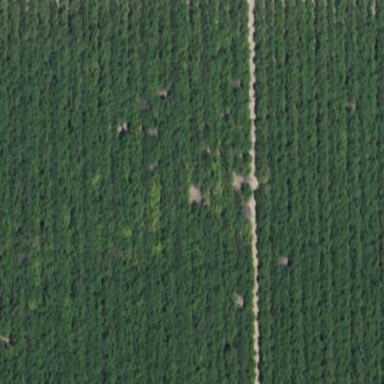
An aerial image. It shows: Almond orchard with rows of almond trees.